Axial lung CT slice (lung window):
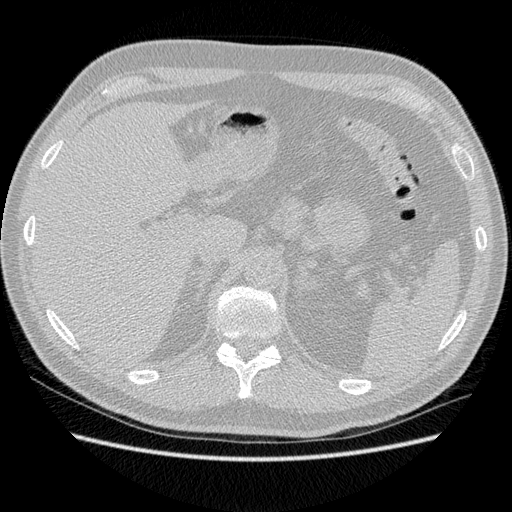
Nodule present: no